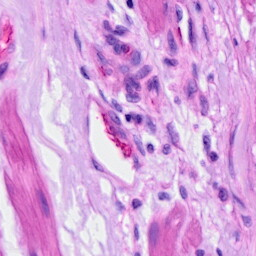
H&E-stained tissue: Ovarian